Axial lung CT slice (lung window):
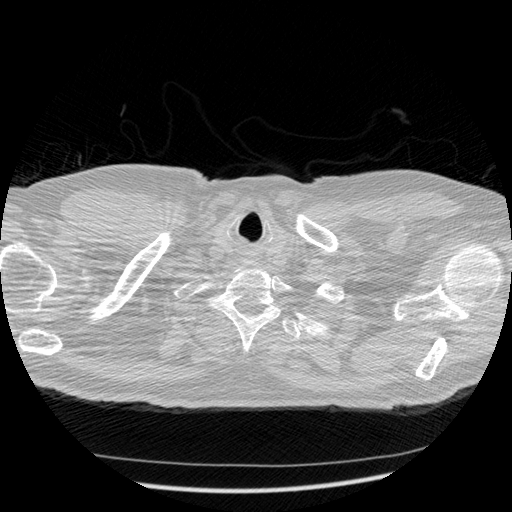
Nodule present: no